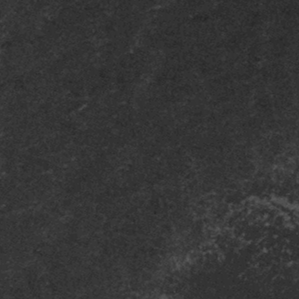
Label: frost